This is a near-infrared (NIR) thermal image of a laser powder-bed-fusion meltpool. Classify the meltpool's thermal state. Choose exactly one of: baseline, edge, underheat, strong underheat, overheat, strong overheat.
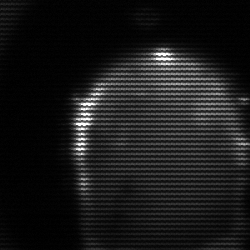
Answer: edge